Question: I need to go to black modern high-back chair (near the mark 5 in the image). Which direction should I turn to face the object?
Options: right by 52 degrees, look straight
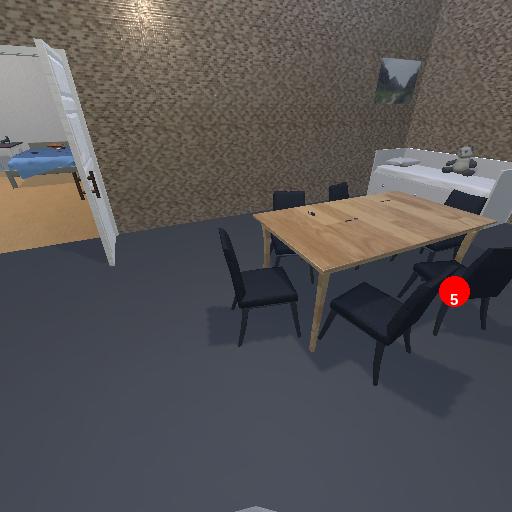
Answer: right by 52 degrees